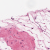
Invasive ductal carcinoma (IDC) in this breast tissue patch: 0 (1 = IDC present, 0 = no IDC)